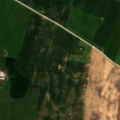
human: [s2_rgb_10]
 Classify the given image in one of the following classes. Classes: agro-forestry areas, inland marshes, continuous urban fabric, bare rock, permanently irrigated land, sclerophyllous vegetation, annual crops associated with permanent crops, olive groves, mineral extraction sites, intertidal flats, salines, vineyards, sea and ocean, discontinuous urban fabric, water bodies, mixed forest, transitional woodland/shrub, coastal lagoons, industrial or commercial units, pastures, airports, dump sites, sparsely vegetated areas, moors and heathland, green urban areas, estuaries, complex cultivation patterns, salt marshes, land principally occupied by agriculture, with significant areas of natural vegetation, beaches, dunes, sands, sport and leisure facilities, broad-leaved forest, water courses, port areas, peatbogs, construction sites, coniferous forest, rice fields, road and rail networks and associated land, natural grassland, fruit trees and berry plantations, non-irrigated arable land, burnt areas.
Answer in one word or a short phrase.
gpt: non-irrigated arable land, pastures, land principally occupied by agriculture, with significant areas of natural vegetation